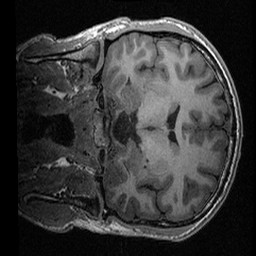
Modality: T1w
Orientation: coronal
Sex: male
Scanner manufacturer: ge
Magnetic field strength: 3 T
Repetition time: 0.0064 s
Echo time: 0.00281 s